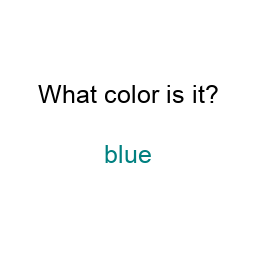
Color: teal
Color name shown: blue
Background color: white
Question text color: black